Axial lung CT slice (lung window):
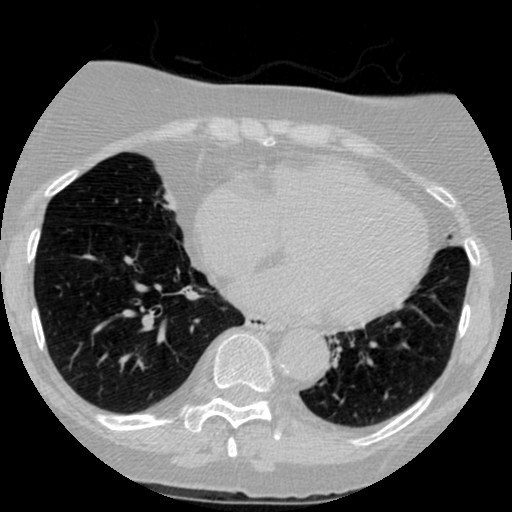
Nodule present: no